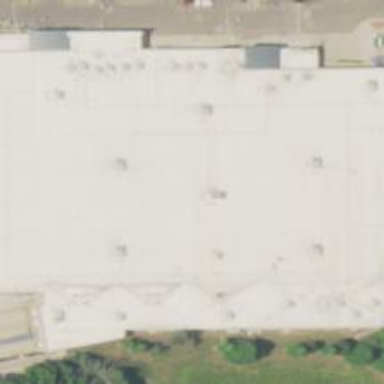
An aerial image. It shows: Supermarket.